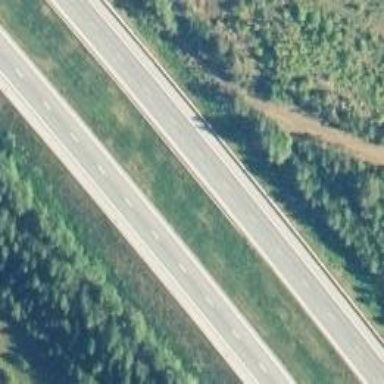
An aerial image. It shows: Asphalt motorway.